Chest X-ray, PA view. Patient: 60 years old, sex M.
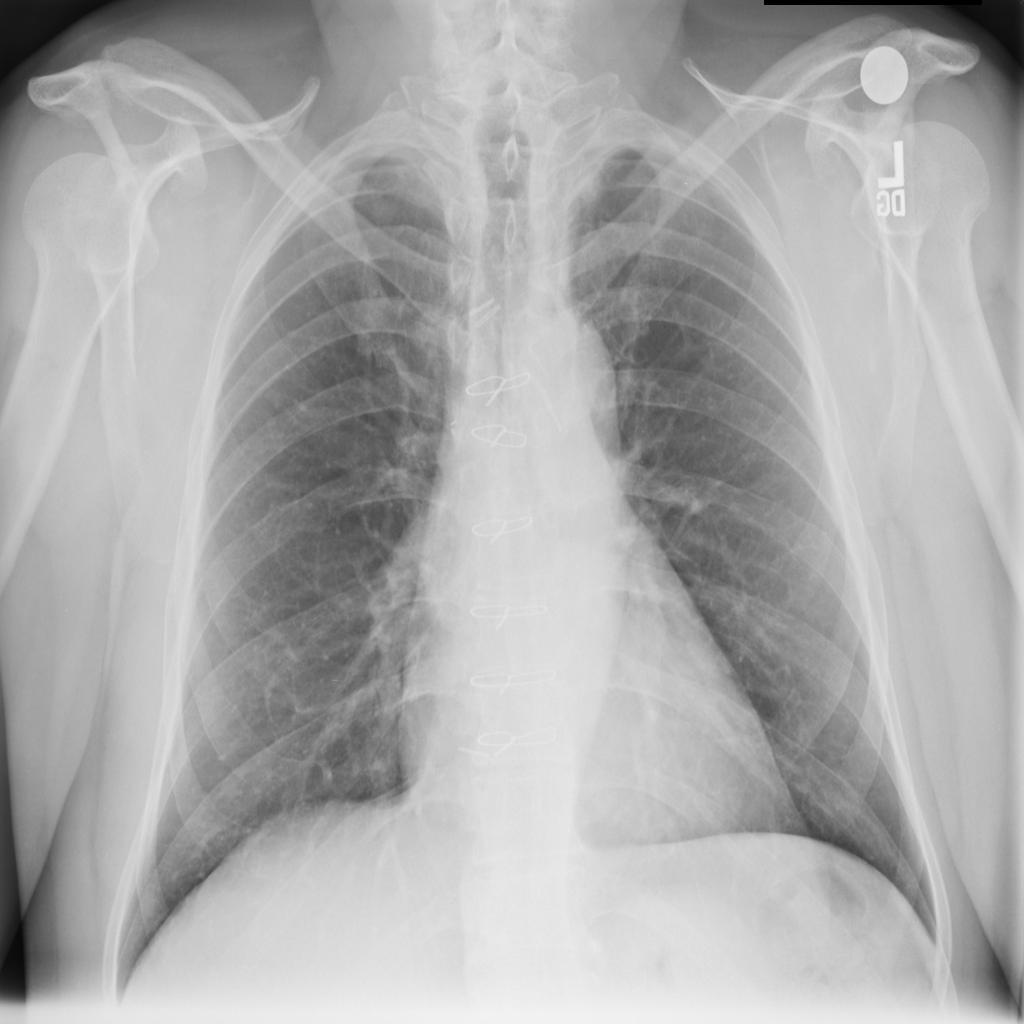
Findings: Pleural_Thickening